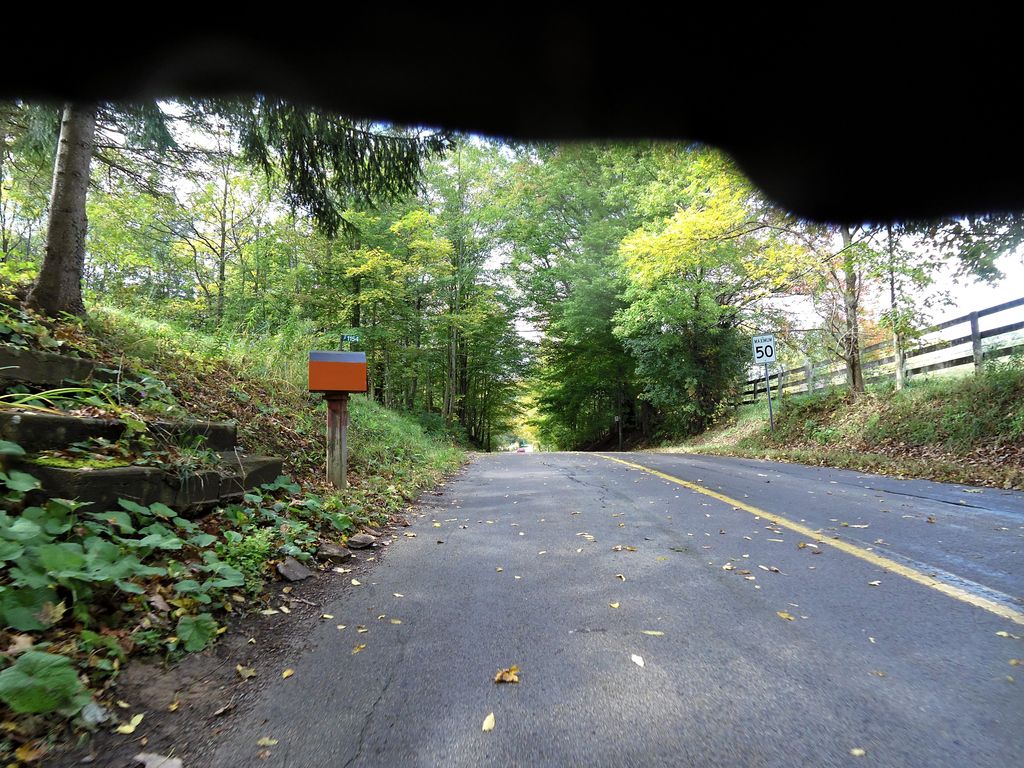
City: hamilton